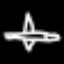
Label: airplane